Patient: sex M, age 29
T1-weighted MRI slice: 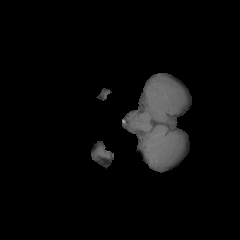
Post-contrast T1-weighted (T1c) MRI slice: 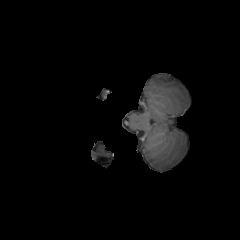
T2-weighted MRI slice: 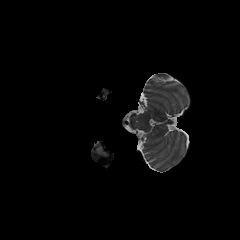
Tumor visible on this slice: no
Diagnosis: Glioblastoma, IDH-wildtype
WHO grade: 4